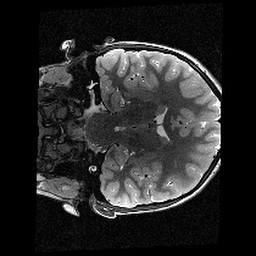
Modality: T2w
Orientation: coronal
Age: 11
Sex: female
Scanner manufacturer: siemens
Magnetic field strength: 3 T
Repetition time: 9.23 s
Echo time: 0.067 s